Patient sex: F
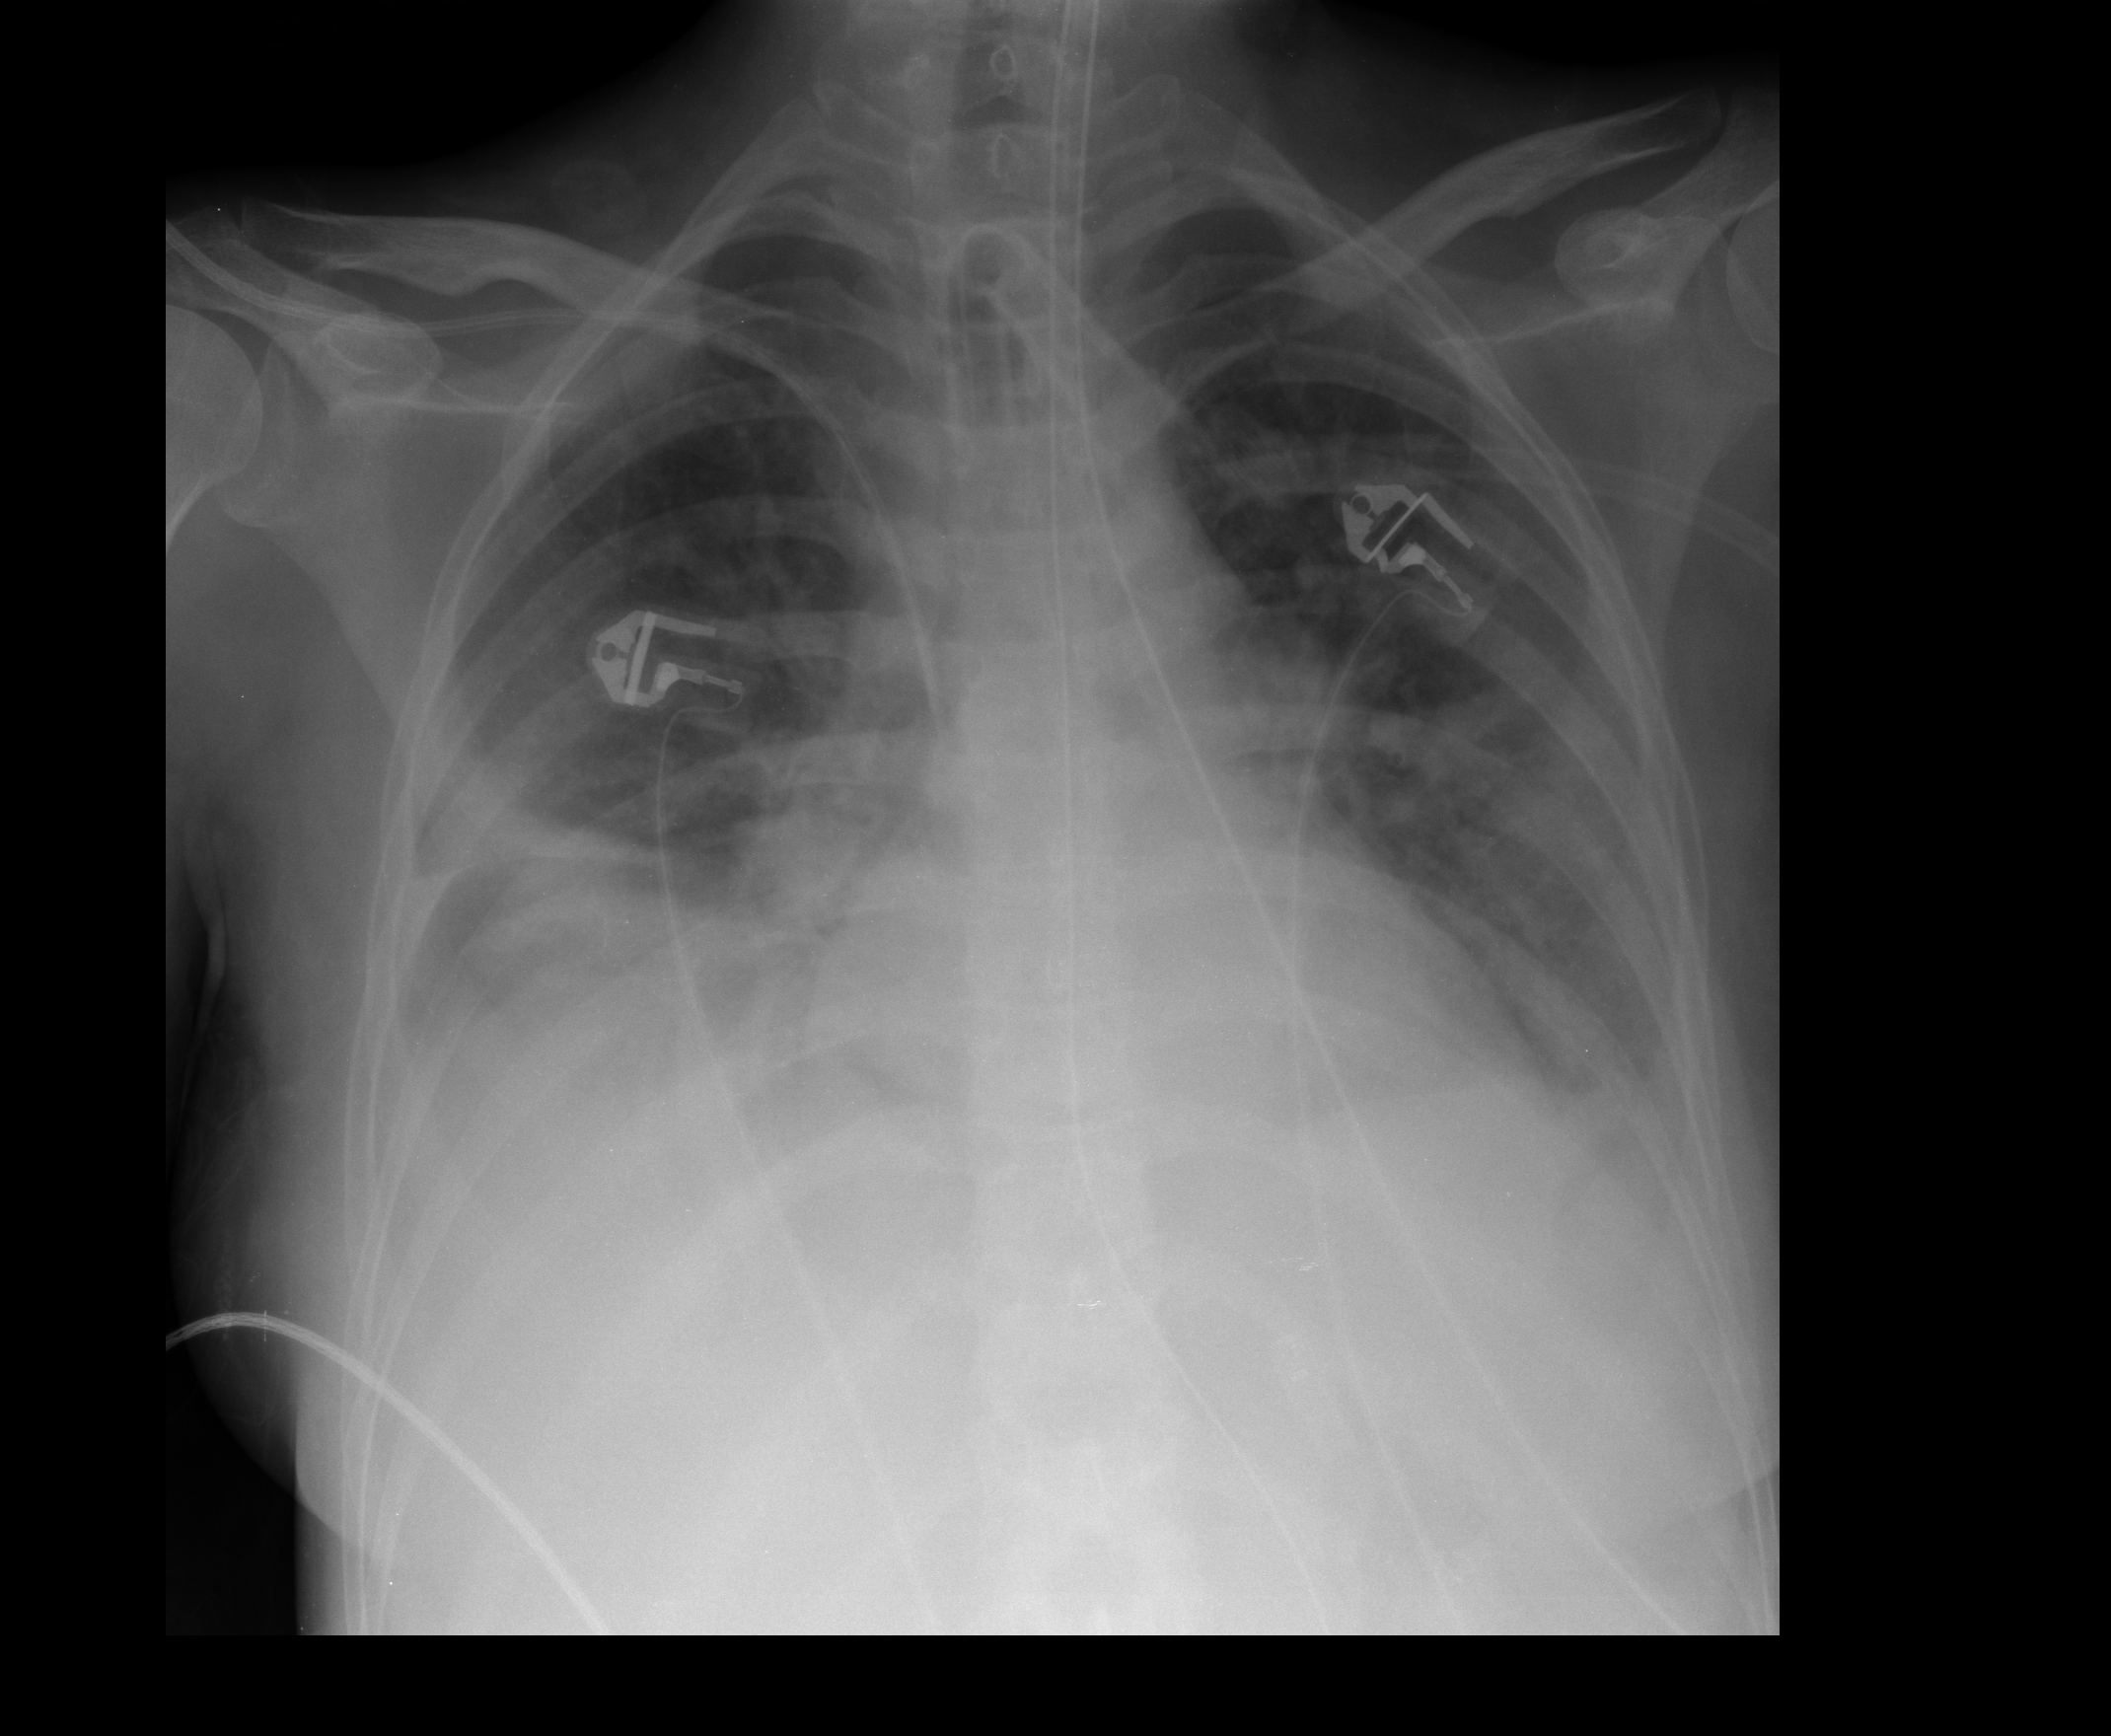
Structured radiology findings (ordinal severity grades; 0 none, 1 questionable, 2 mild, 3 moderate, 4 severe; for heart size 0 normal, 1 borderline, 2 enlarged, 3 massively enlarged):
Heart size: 0
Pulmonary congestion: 0
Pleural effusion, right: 3
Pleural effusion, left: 2
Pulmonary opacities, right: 2
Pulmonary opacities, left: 2
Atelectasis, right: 2
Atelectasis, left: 2